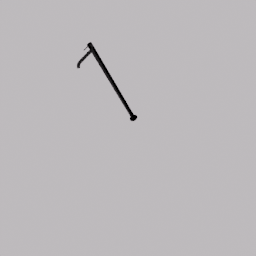
Label: appliances